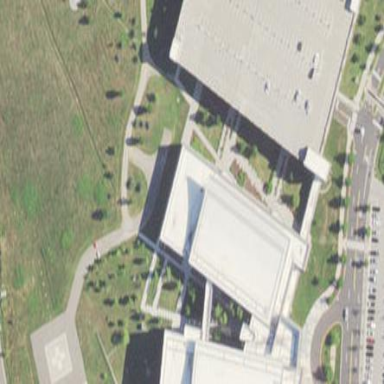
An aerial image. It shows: Hospital building.